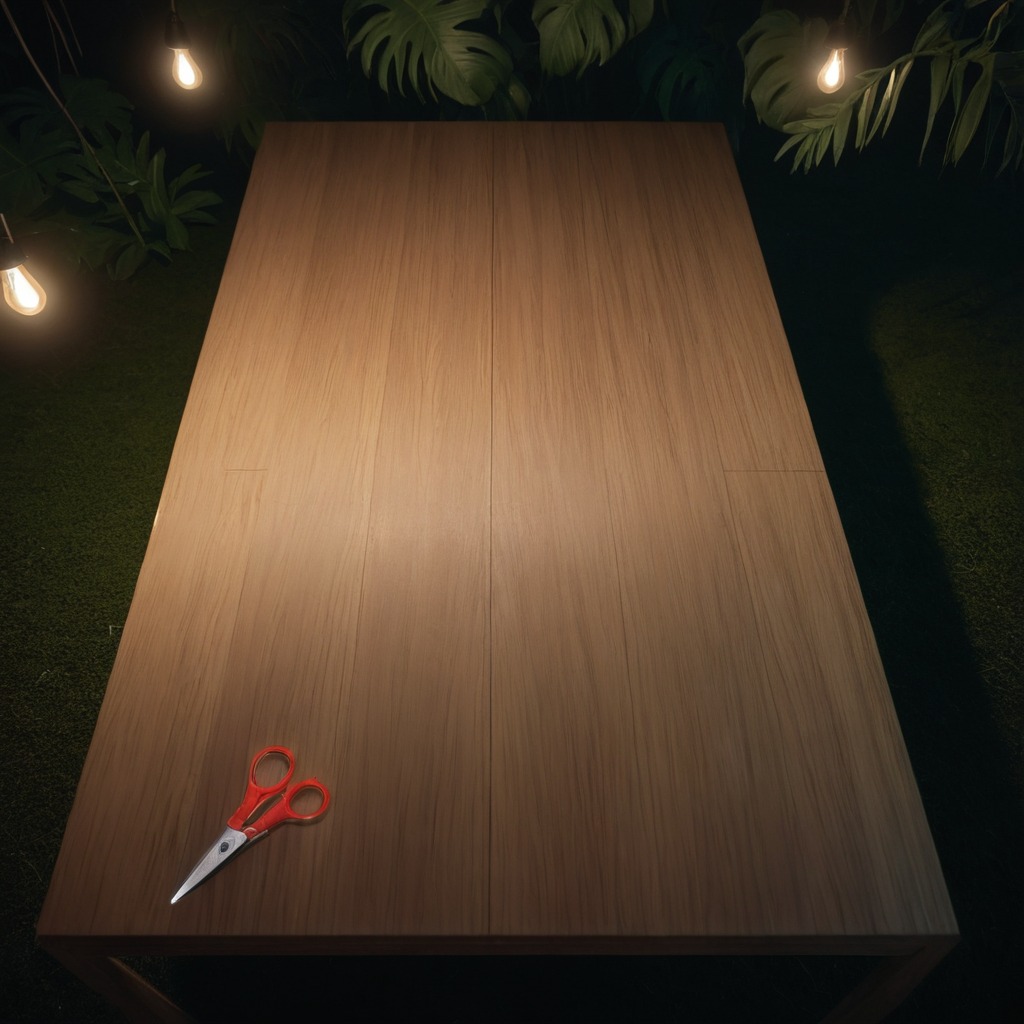
A scissor lies on the wooden table inside a jungle field workshop tent at night.